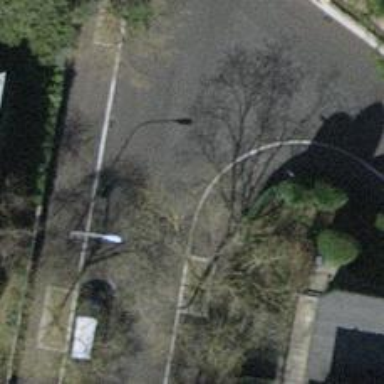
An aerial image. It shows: Kerb serving as barrier.